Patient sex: M
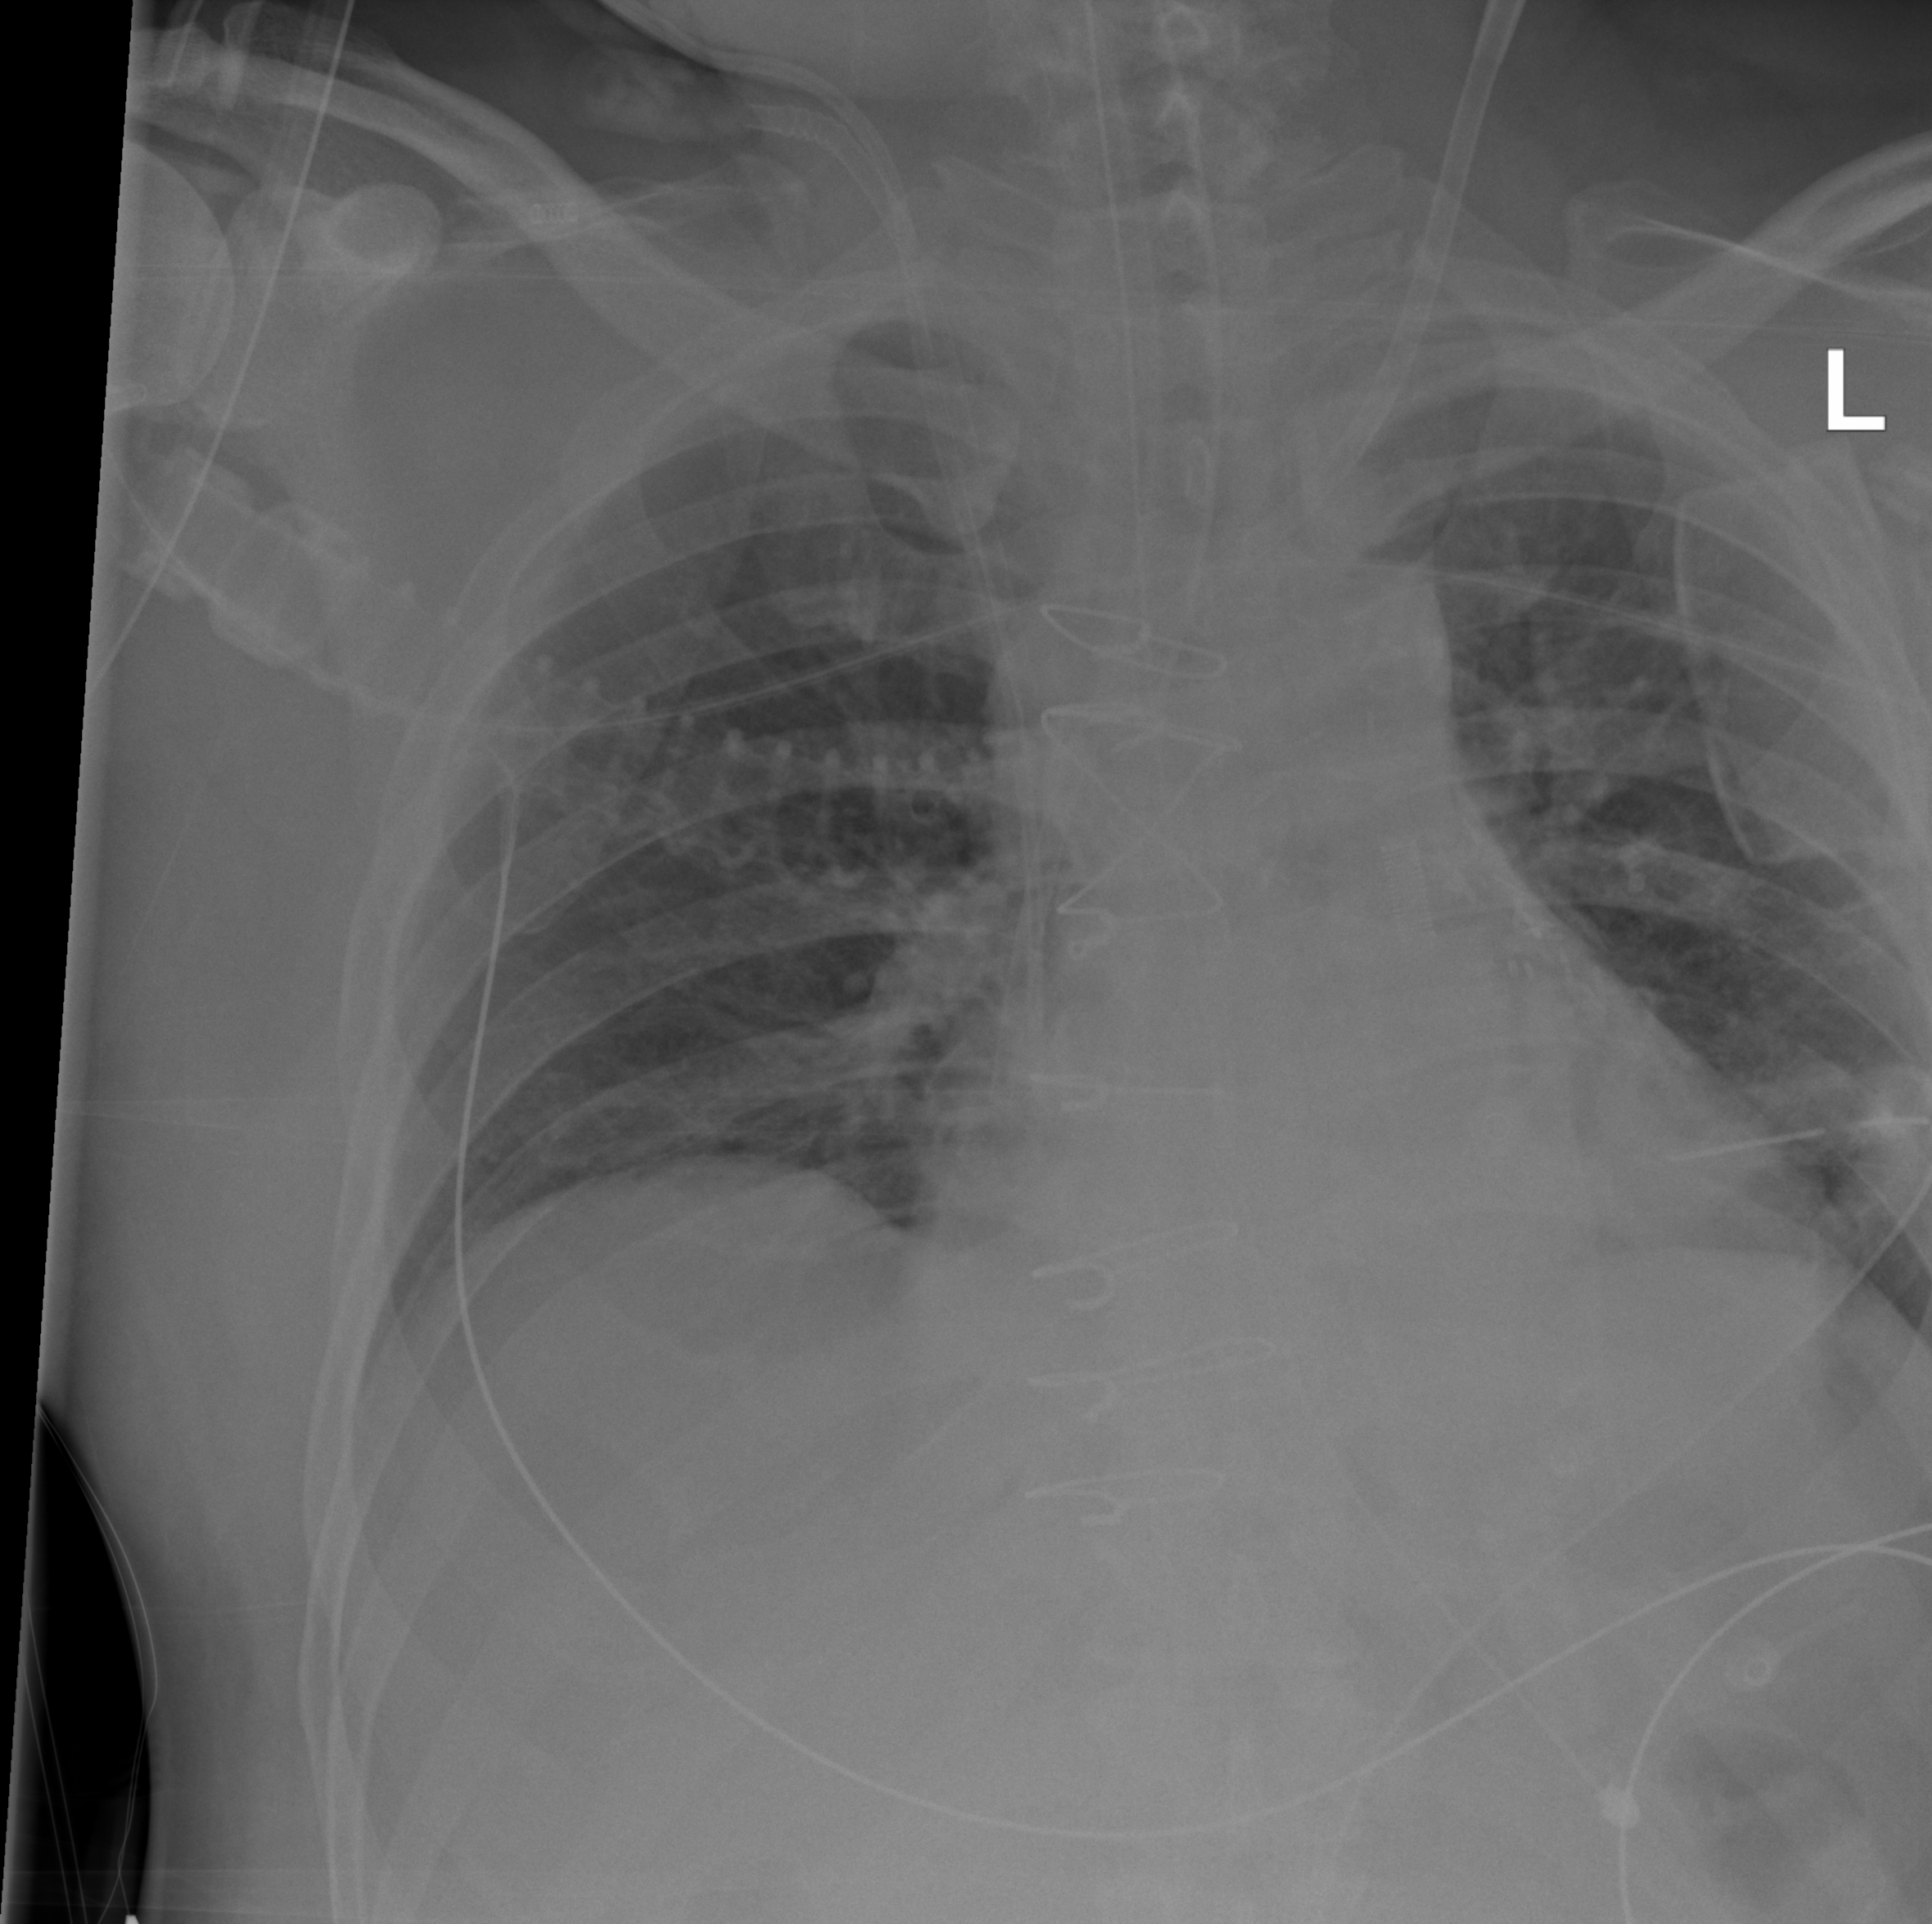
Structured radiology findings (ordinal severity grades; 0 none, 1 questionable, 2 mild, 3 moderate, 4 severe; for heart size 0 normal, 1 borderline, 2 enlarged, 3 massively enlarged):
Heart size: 2
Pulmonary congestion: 0
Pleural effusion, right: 0
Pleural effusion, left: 0
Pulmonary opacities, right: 0
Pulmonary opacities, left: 0
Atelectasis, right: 0
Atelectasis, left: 0